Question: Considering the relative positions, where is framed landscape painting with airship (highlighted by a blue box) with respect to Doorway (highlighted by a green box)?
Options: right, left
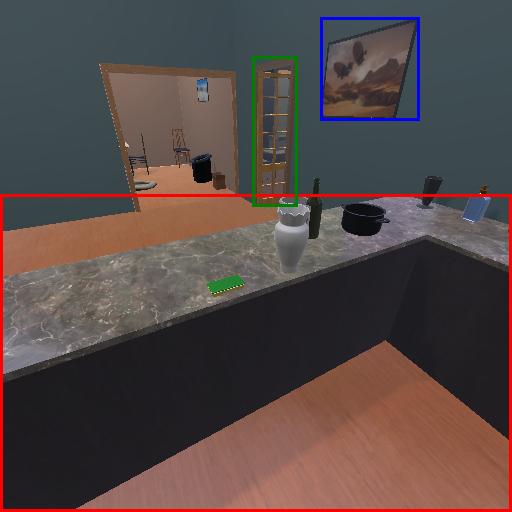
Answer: right